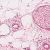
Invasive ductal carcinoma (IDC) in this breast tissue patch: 0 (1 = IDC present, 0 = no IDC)